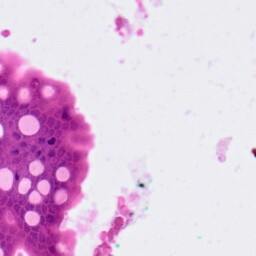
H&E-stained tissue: Pancreatic